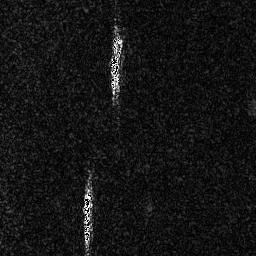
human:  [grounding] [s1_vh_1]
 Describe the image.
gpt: In the satellite image, there is  <ref>1 medium ship </ref> <box>[[42, 13, 48, 31, 0]]</box> located at top,  <ref>1 small ship </ref> <box>[[31, 72, 36, 83, 0]]</box> located at bottom.